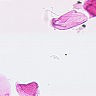
Metastatic tissue present: no